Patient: sex M, age 78
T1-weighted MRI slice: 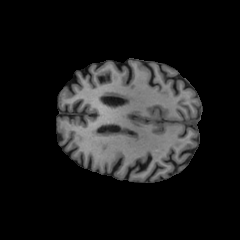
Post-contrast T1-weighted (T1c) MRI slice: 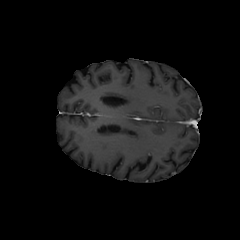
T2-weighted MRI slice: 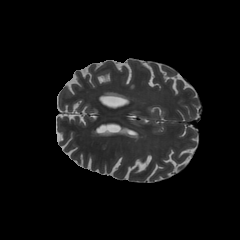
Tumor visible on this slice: no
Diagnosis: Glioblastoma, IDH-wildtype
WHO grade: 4